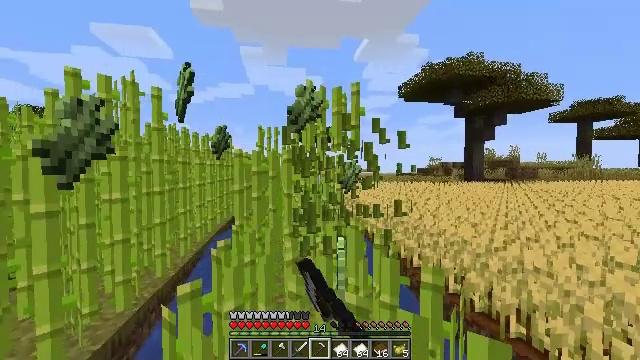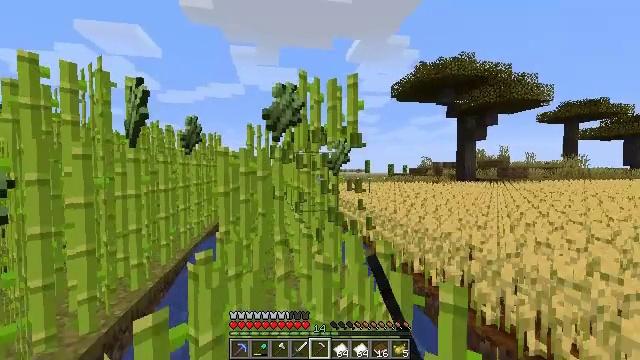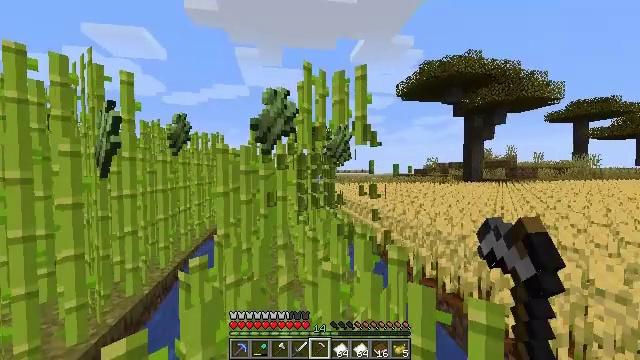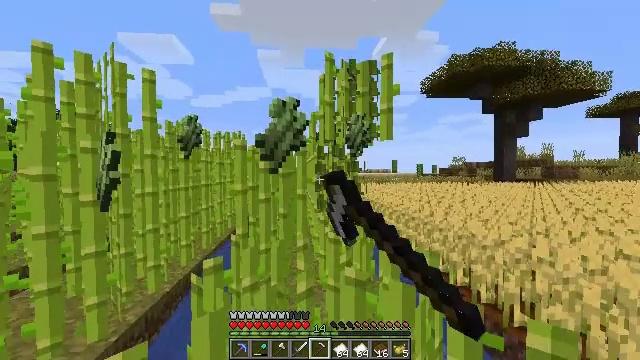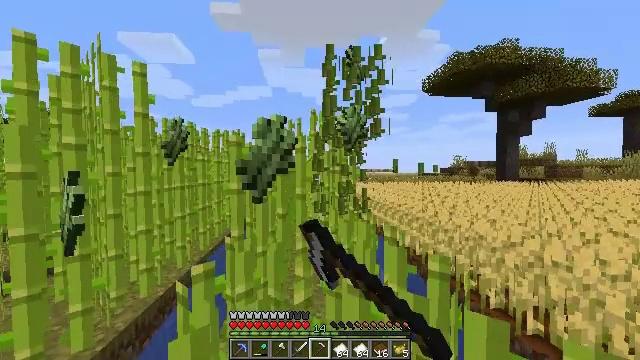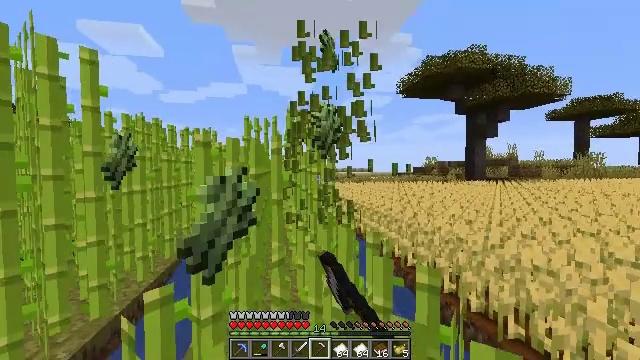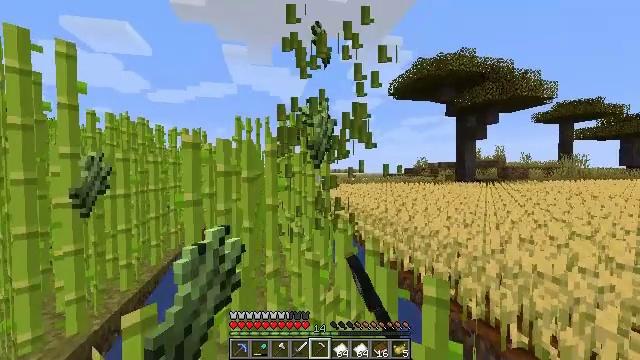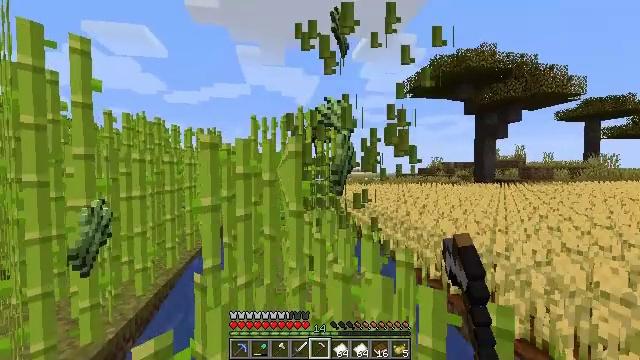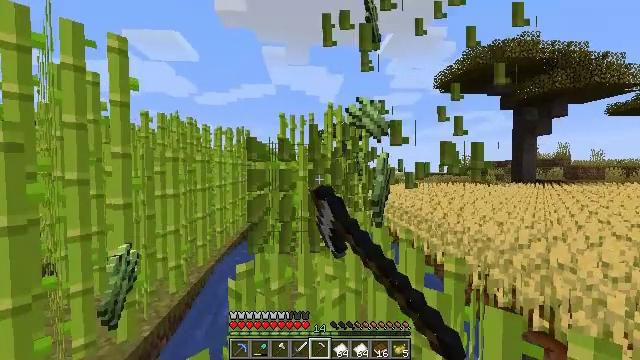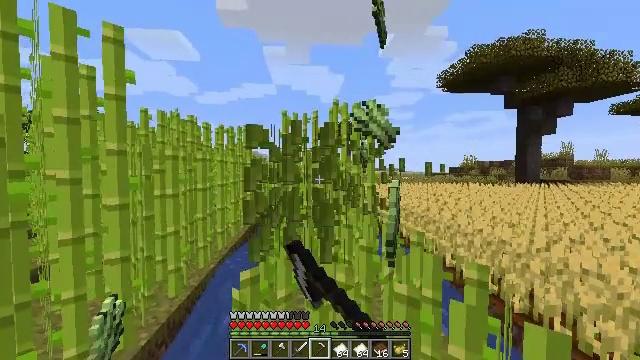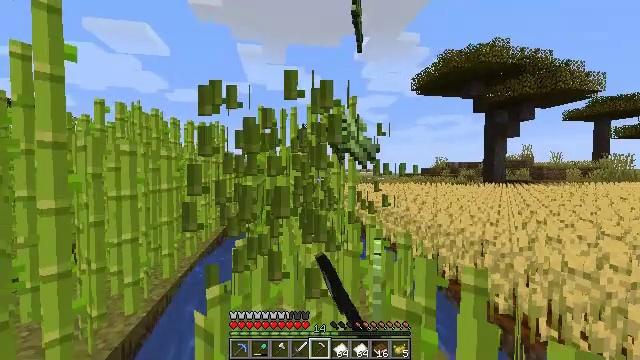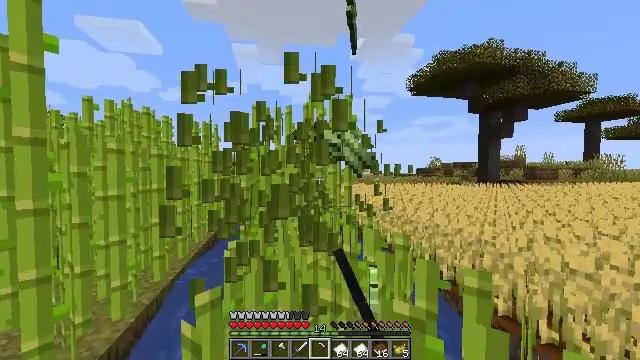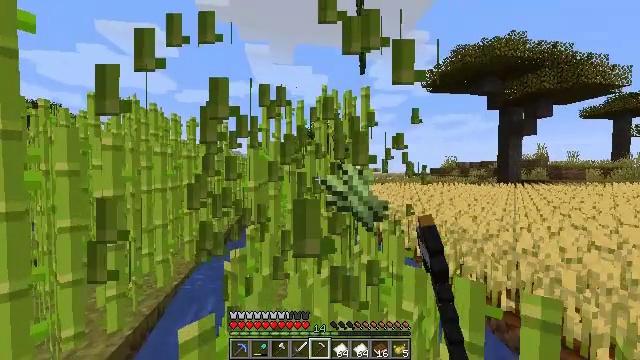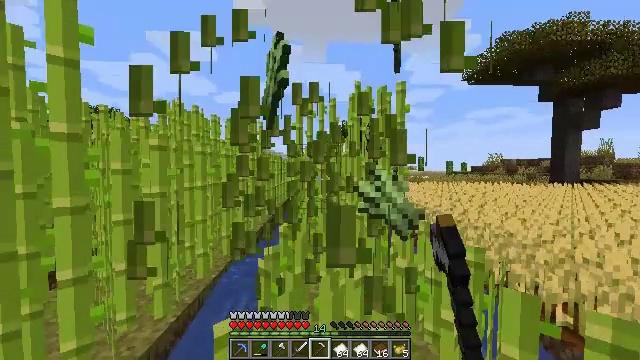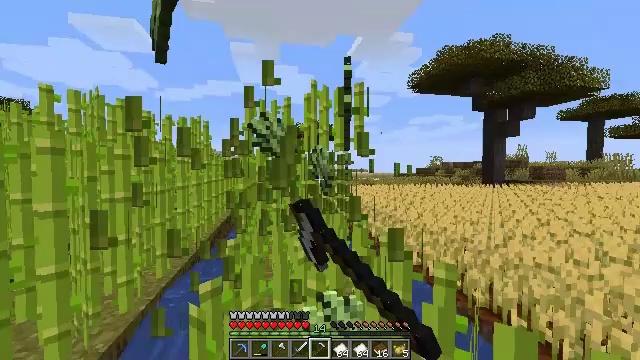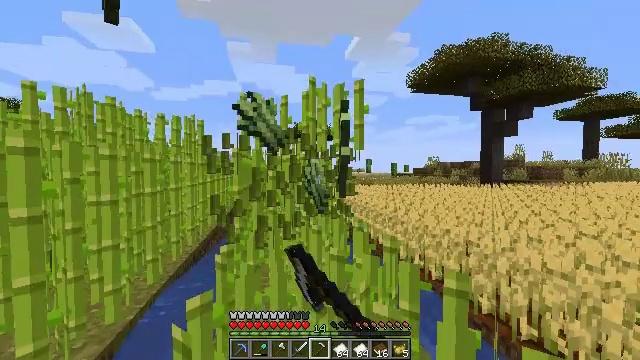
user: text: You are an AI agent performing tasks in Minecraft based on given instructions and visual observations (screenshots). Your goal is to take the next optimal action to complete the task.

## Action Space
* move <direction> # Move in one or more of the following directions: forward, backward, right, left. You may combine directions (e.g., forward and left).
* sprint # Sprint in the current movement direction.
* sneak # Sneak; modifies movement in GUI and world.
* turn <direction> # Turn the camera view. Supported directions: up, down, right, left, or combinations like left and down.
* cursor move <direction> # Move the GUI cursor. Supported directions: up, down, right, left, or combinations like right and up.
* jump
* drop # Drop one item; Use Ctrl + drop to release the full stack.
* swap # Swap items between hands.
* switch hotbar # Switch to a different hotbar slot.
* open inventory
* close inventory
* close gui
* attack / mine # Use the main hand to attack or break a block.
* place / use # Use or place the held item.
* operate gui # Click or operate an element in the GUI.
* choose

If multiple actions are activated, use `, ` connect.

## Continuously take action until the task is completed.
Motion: motion action
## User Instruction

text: Harvest sugar cane from the plant.
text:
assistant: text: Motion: move forward, turn right, attack / mine
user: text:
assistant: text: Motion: move forward, attack / mine
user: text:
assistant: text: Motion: move forward, turn left, attack / mine
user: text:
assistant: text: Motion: move forward, attack / mine
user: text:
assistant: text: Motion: move forward and move left, turn right, attack / mine
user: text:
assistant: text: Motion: move forward and move left, turn right, attack / mine
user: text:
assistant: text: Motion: move forward and move left, turn left, attack / mine
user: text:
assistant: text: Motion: move forward and move left, turn left, attack / mine
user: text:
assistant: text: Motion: move forward, attack / mine
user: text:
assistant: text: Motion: move forward, turn right, attack / mine
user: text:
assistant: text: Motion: move forward, turn right, attack / mine
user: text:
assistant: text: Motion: move forward, turn left, attack / mine
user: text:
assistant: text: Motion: move forward, turn left, attack / mine
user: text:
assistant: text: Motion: move forward, turn right, attack / mine
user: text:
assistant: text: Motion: move forward, attack / mine
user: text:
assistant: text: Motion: move forward, turn left, attack / mine
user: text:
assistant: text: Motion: move forward, turn left, attack / mine
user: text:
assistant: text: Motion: move forward, attack / mine
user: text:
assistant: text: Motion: move forward, turn right, attack / mine
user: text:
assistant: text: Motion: move forward, turn right, attack / mine
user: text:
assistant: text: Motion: move forward, turn left, attack / mine
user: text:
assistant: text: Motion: move forward, turn left, attack / mine
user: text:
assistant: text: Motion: move forward and move left, attack / mine
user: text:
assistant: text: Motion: move forward and move left, turn right, attack / mine
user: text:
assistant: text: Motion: move forward and move left, turn right, attack / mine
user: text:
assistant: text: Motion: move forward and move left, turn left, attack / mine
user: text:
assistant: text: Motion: move forward, attack / mine
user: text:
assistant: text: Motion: move forward, turn right, attack / mine
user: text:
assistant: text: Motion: move forward, turn right, attack / mine
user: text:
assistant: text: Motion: move forward, attack / mine